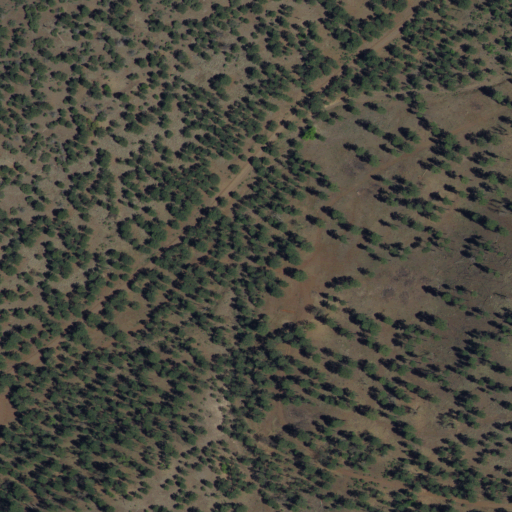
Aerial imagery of valley in New Mexico named Potato Patch Canyon containing only evergreen forest